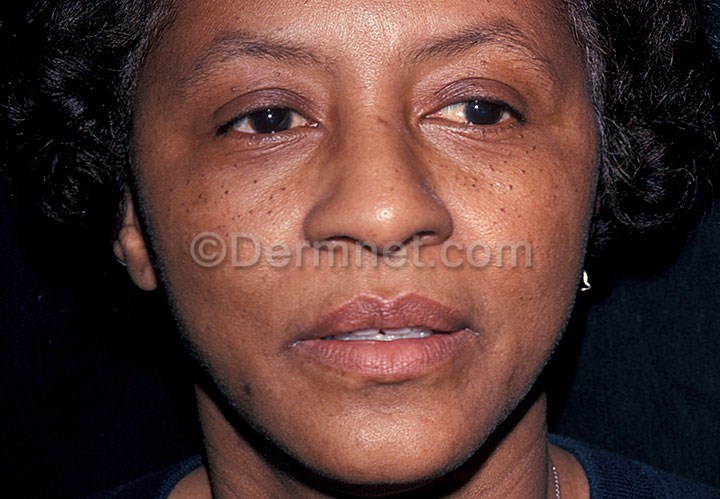
Disease: Seborrheic Keratoses and other Benign Tumors